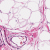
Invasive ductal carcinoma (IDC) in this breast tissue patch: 0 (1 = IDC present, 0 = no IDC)